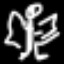
Label: angel